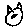
Label: cat